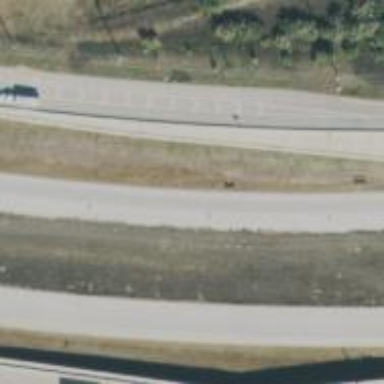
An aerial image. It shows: Trunk highway.